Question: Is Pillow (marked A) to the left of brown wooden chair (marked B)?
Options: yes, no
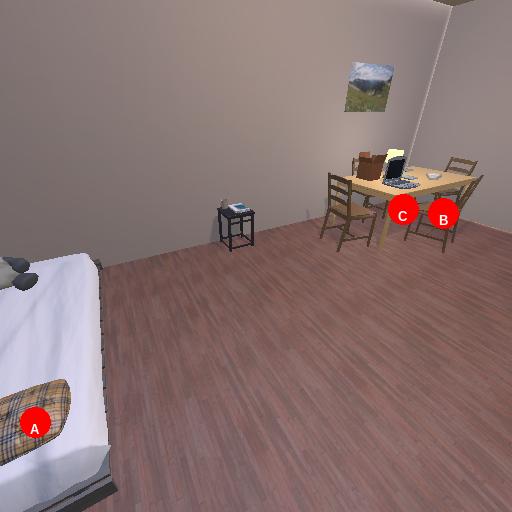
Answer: yes